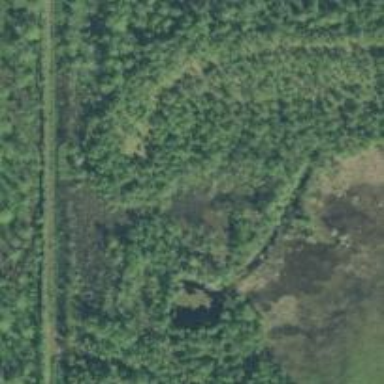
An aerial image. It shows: Marshy wetland area.